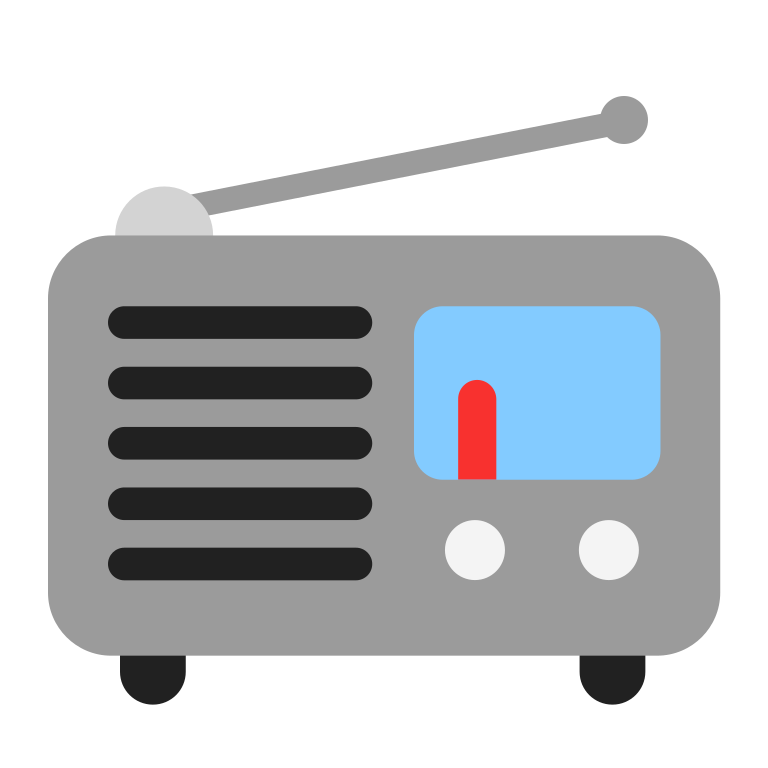
radio flat